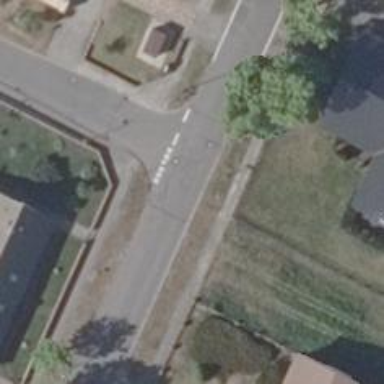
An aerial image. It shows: Emergency access point on the road.